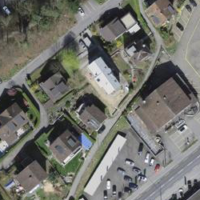
EUNIS habitat code: 55
Species observed at this site:
Aegopodium podagraria
Geranium sanguineum